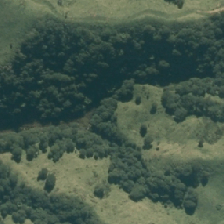
Land cover: manuka_kanuka